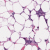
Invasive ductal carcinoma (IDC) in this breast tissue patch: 1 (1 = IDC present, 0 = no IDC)